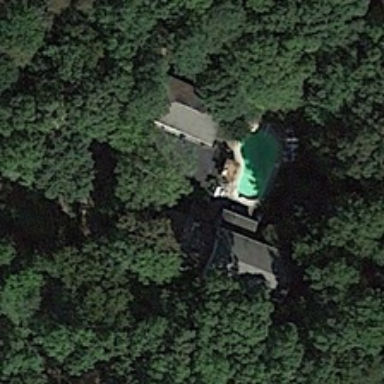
A building with a swimming pool is surrounded by many green trees .